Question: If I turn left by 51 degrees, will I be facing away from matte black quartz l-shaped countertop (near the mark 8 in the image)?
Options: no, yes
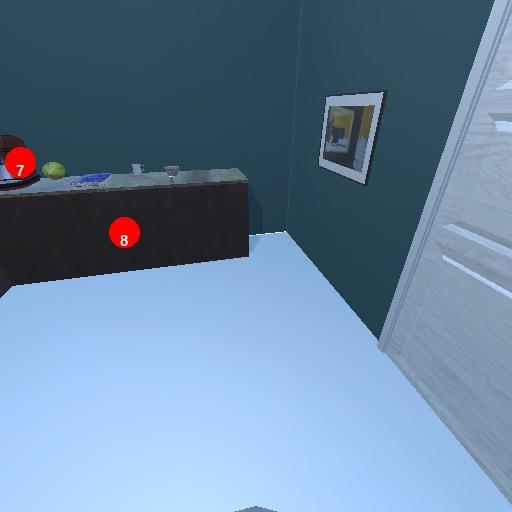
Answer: no